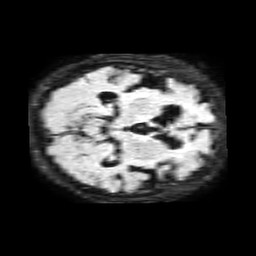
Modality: FLAIR
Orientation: axial
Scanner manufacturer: philips
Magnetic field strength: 1.5 T
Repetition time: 6 s
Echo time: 0.09877 s